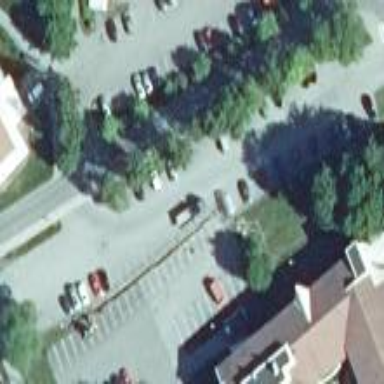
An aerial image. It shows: Paved parking area.